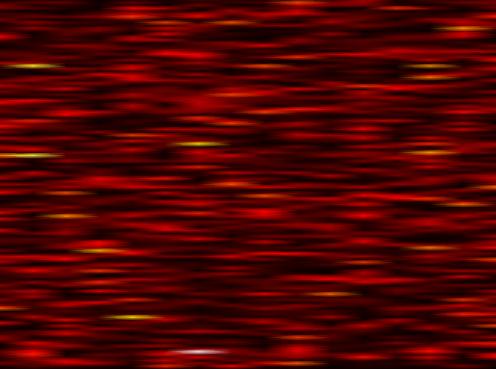
Label: FOFDM